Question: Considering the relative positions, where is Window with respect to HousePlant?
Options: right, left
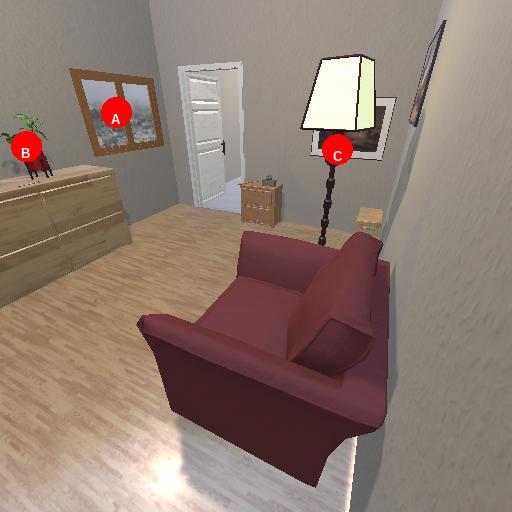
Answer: right